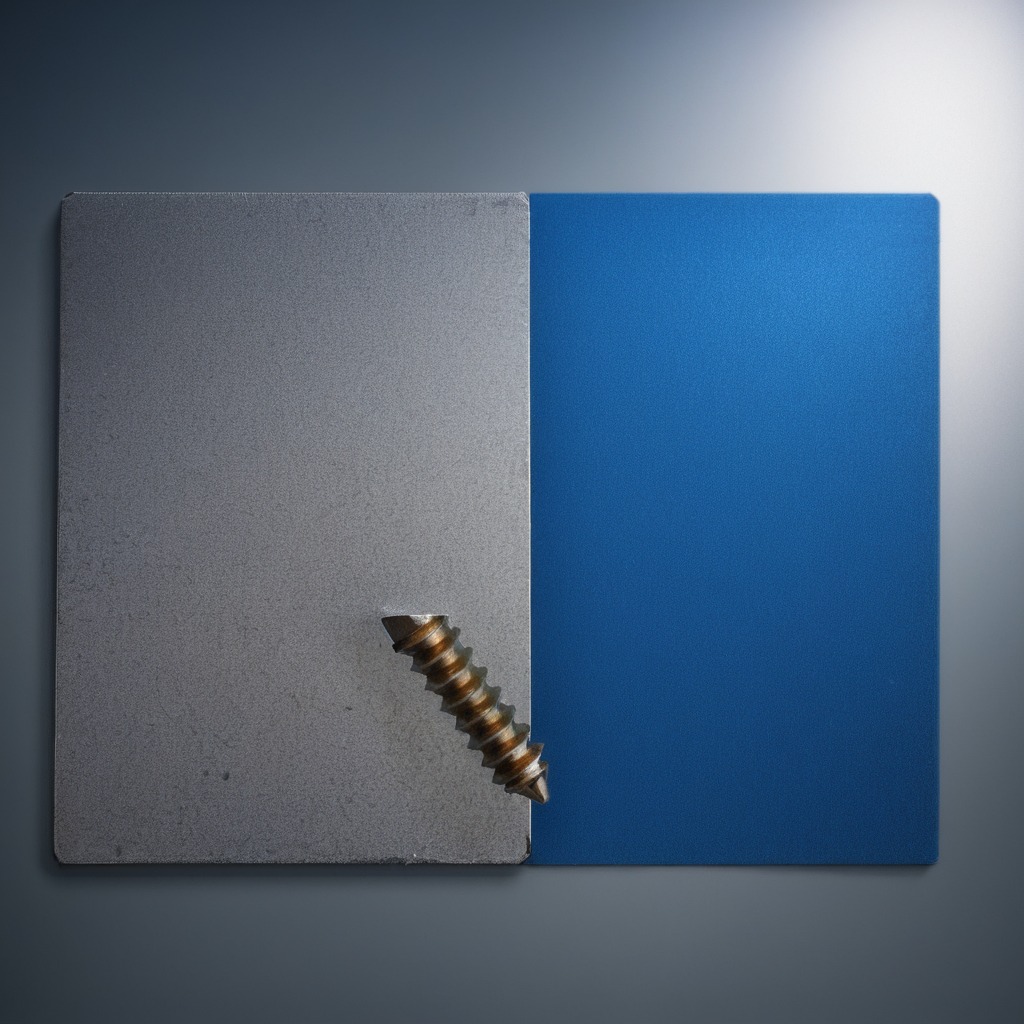
A metal screw lying on a clean granite tabletop covered with a blue rubber mat inside a workshop under bright overhead lighting crisp shadows high clarity worn but beneath the mat